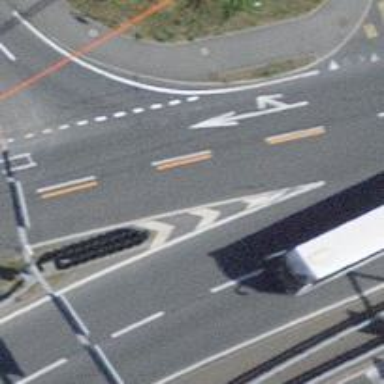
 which is classified as primary highway."